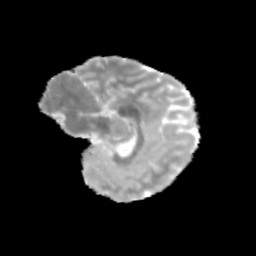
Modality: MD
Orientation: sagittal
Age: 10
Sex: female
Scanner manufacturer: siemens
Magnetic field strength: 3 T
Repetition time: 3.8 s
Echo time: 0.07 s